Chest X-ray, AP view. Patient: 28 years old, sex F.
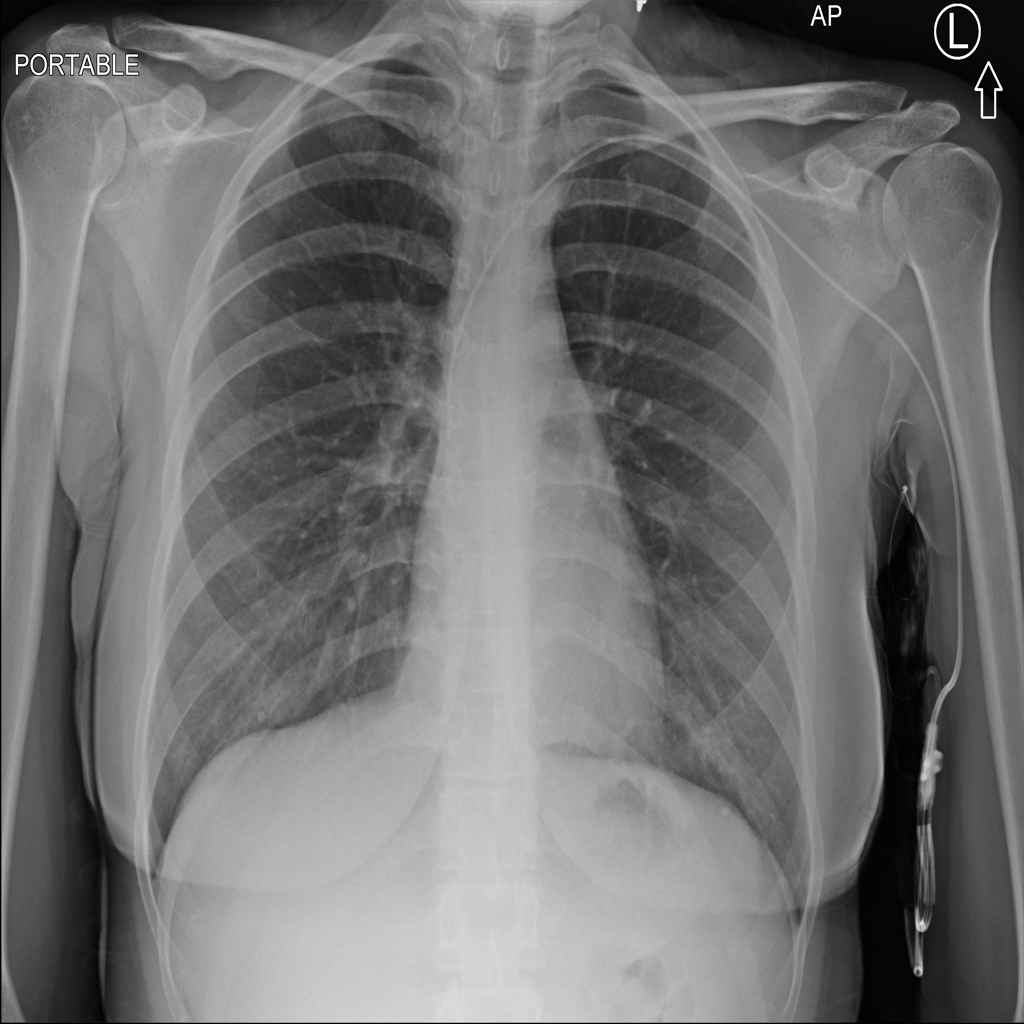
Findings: No Finding